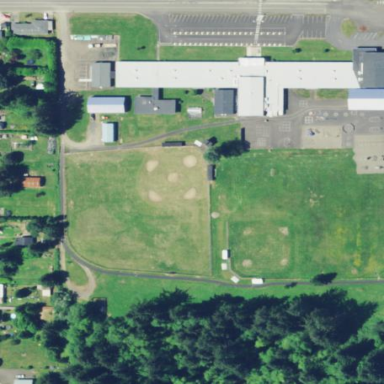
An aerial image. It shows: Baseball pitch for leisure land activities.